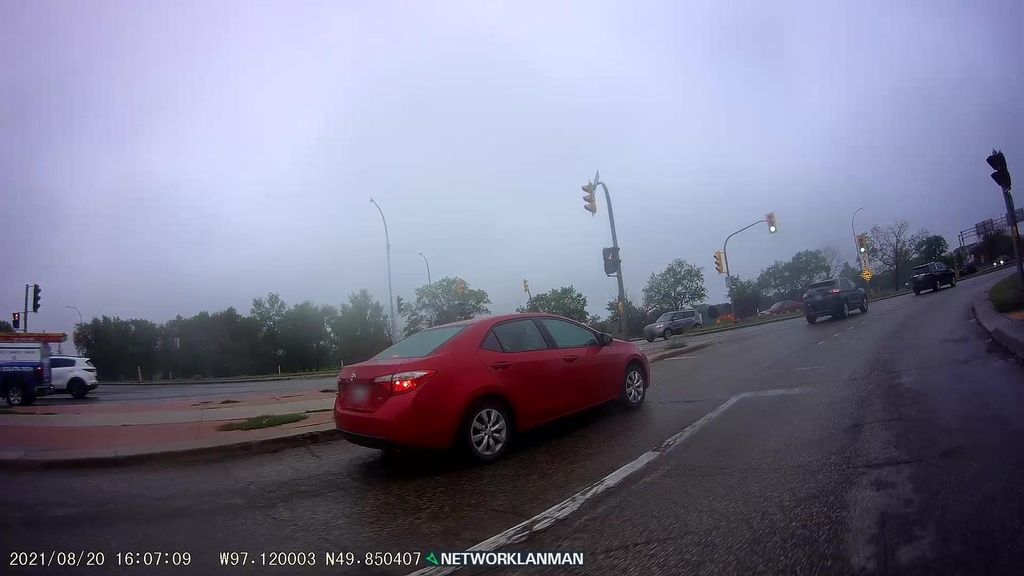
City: winnipeg